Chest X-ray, AP view. Patient: 44 years old, sex M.
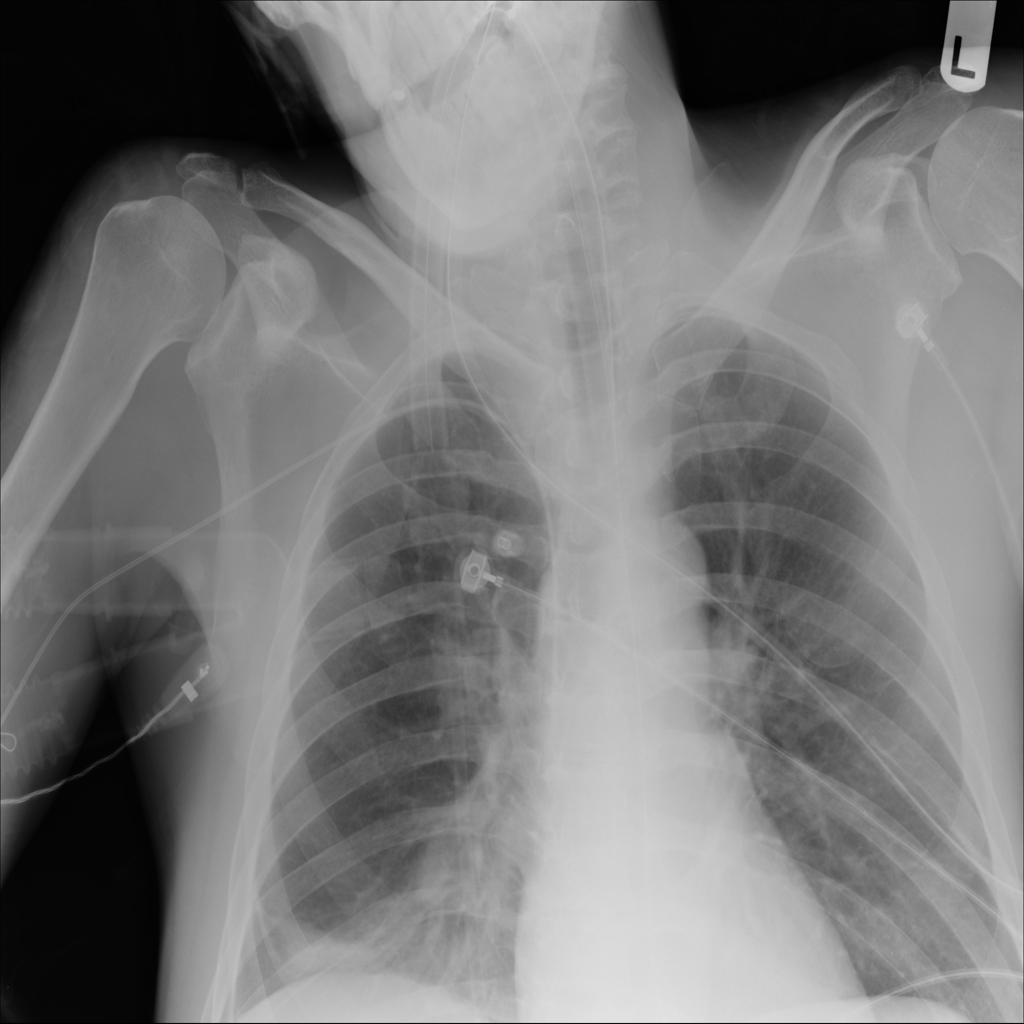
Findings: Atelectasis, Effusion